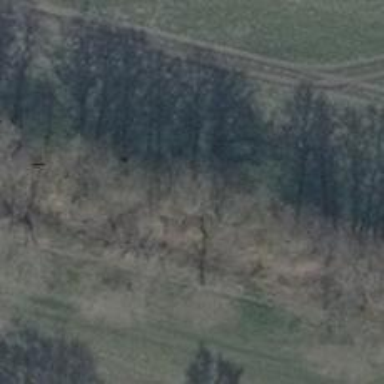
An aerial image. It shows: Row of deciduous broadleaved trees.